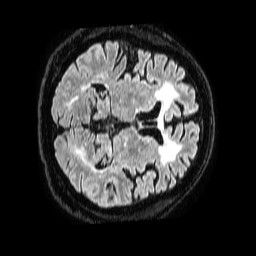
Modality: FLAIR
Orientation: axial
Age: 54
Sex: male
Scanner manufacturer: philips
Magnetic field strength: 1.5 T
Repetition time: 4.8 s
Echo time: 0.3 s